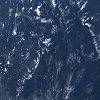
Label: water